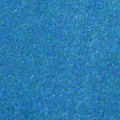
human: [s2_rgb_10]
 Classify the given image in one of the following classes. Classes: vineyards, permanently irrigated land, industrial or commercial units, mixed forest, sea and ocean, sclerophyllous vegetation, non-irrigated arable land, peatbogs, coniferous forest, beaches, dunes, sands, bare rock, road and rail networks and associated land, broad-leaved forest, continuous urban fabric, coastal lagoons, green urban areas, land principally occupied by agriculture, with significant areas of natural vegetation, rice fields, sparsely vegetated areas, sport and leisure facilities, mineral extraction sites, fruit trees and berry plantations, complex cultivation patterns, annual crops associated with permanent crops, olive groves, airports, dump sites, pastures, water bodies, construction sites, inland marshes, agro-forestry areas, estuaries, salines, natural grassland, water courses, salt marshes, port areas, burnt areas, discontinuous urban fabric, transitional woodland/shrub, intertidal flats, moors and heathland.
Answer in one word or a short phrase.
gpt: sea and ocean